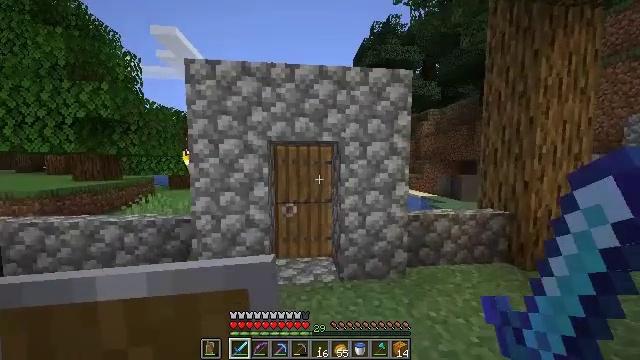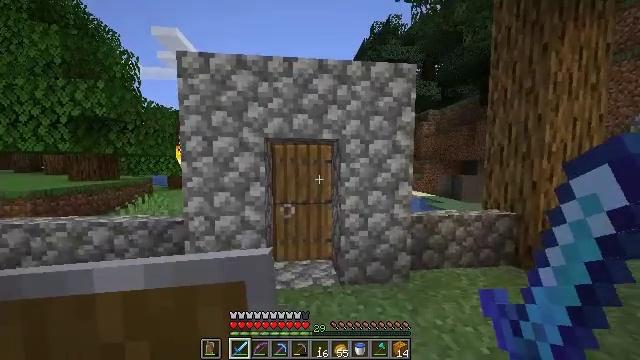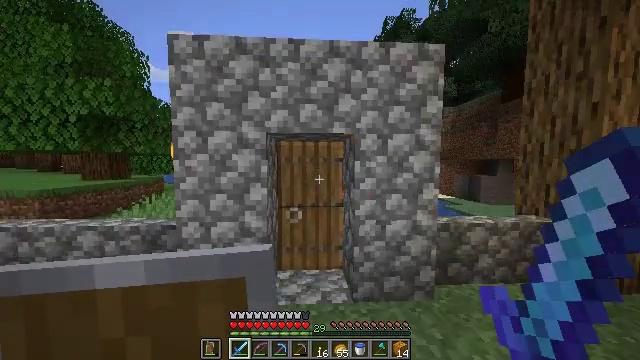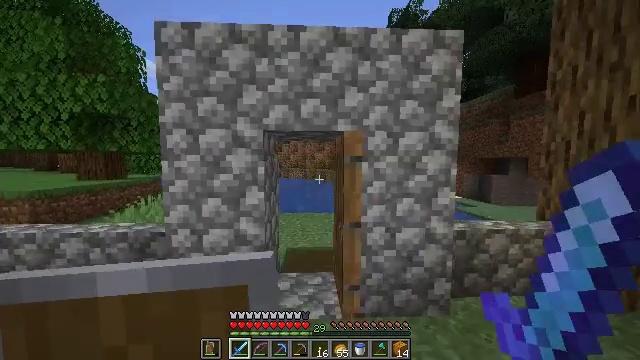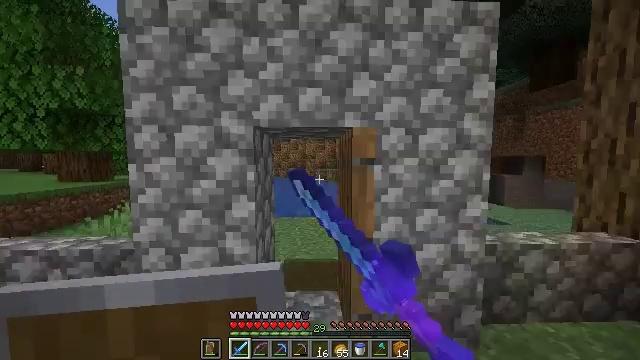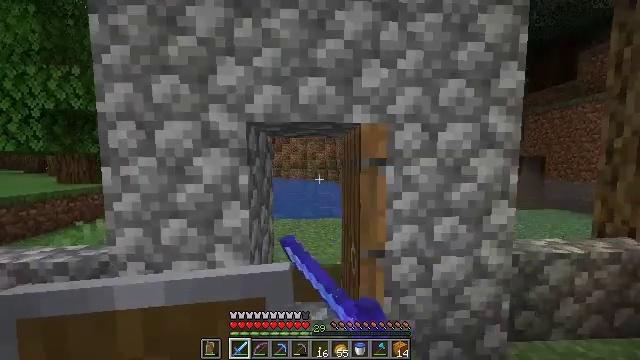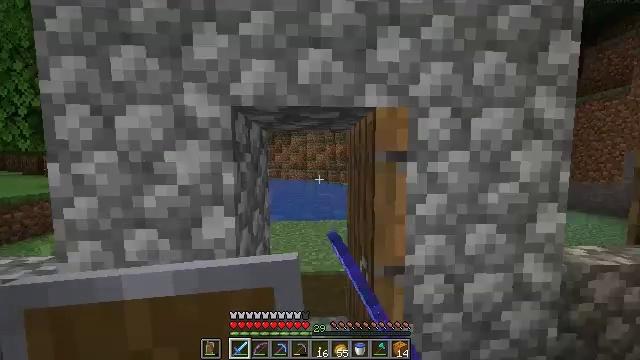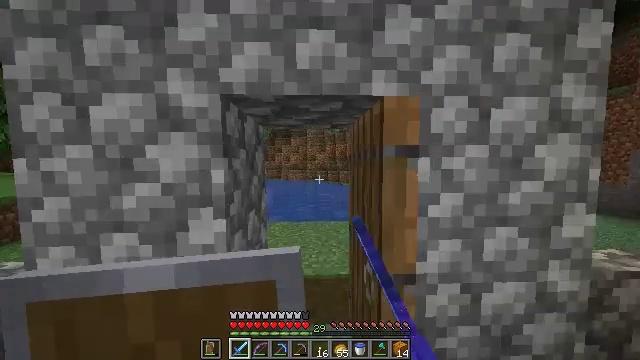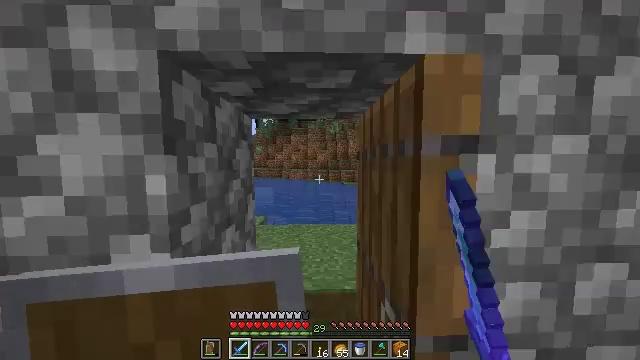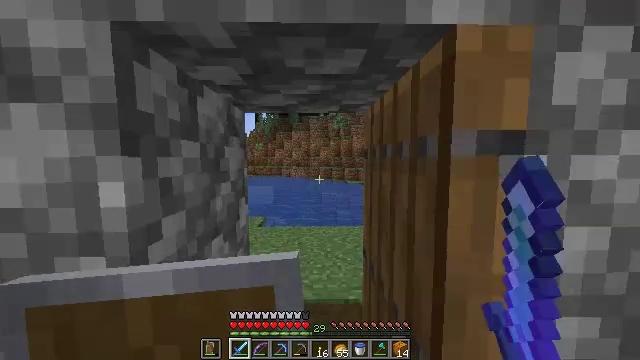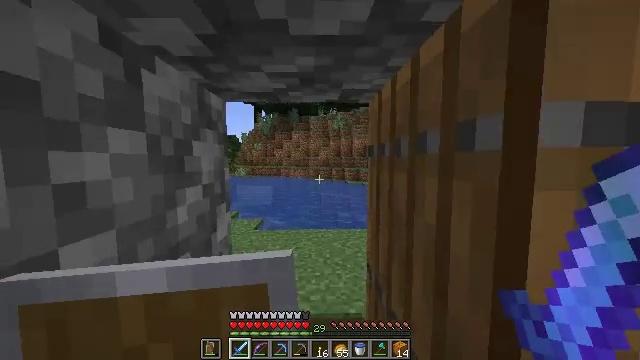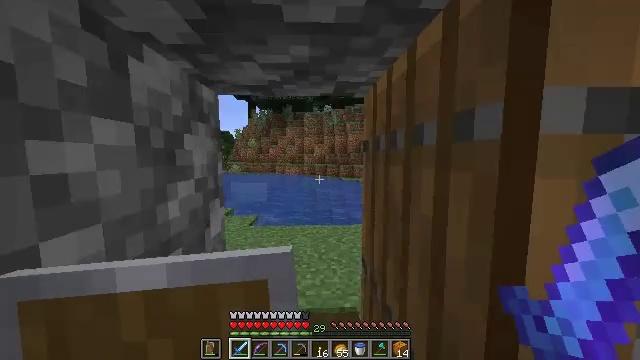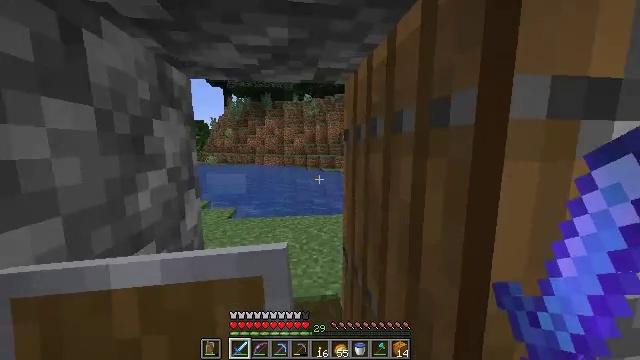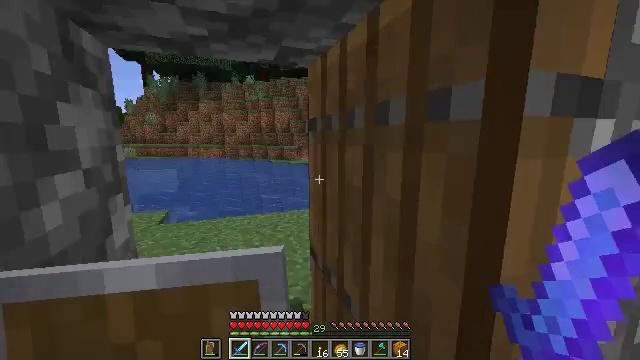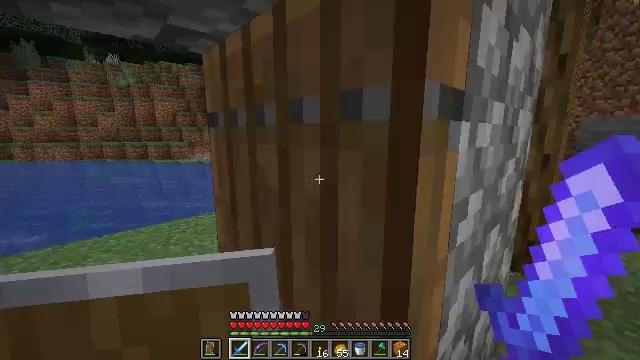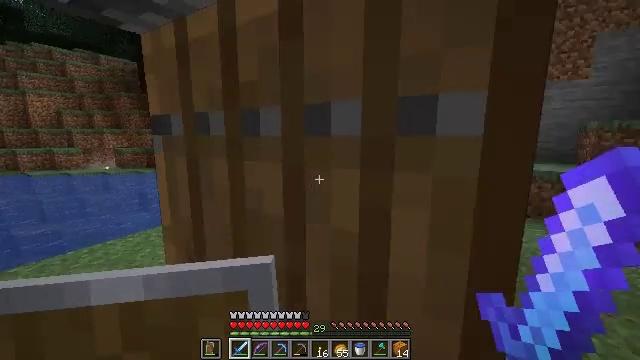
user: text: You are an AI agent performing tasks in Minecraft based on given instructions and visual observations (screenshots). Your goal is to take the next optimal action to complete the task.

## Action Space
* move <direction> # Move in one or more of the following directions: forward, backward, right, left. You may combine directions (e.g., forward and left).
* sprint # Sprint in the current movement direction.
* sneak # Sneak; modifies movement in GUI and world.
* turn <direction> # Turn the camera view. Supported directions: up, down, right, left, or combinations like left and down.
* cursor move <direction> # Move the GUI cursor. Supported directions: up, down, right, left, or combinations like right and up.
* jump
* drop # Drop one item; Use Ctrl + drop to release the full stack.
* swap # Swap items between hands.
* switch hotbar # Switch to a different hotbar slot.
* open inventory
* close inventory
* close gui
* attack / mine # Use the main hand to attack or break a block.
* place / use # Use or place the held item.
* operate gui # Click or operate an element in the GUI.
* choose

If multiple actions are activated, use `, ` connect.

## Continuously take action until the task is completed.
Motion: motion action
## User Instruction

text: Dig up the grass block for dirt.
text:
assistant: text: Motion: move forward
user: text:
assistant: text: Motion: move forward, turn left
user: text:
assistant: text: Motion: move forward, use / place
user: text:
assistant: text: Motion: move forward, use / place
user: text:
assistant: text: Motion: move forward
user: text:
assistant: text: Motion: move forward
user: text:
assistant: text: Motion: move forward
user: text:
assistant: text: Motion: move forward
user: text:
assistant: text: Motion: move forward
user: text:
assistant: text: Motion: move forward
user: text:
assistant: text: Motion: move forward, turn right
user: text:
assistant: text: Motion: move forward and move left, turn right and down
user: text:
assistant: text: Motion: move forward and move left, turn right and down
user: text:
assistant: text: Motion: move forward and move left, turn right
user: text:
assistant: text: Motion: move forward and move left, turn right and up
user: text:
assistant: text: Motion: move forward and move left
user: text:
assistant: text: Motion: move forward and move left
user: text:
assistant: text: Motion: move forward and move left, turn right and up
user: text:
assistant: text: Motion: move left, turn right and up
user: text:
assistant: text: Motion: move back and move left, turn right and up
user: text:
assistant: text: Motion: move back and move left, turn right, use / place
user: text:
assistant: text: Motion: move back and move left, use / place
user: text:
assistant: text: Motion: move back
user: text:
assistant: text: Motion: move back and move left
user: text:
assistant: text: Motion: move back and move left, turn right and down
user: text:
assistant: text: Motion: move back, turn right and down
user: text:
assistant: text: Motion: move back and move right, turn right and up
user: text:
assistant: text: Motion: move back and move right
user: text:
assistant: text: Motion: move forward and move right
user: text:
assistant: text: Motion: move forward and move right, turn right and down